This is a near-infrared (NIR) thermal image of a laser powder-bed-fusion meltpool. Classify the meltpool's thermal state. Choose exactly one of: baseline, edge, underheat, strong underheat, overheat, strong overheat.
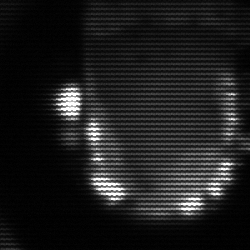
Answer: baseline